Question: How do I get the Bootstrap Brand and any accompanying text to be treated together as the brand?
I have tried this:
'''
<nav class="navbar navbar-default">
<div class="navbar-header">
<div class="navbar-brand">
<a href="..." ><img class="img-responsive" src="/brand.png")?>"></a>
<h3>Ultimate Trade Sizer</h3>
</div>
</div>
</nav>
'''
However, I can't get them to be aligned (i.e. side by side). It produces the below effect:

Please note that I am using Bootstrap 3.
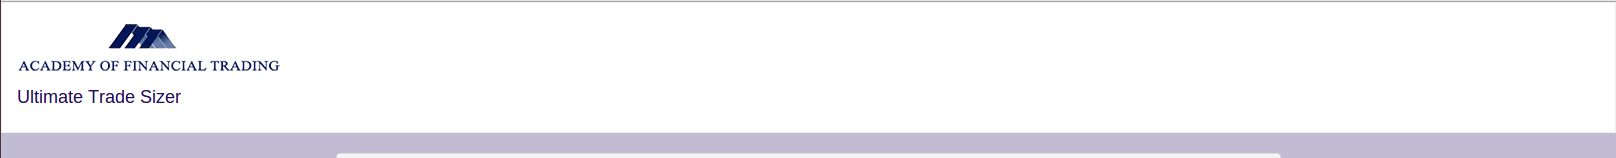
Answer: Wrap the image in a 'span'
'''
<nav class="navbar navbar-default">
<div class="navbar-header">
<a class="navbar-brand" href="#">
<span><img src="#"/></span>
Ultimate Trade Sizer
</a>
</div>
</nav>
'''
'span' defaults to 'display: inline'